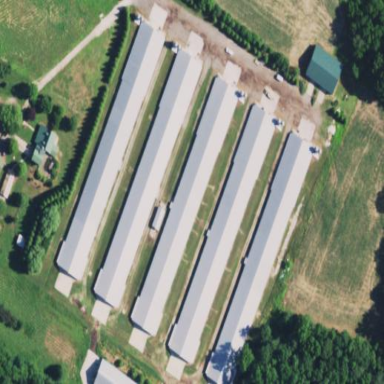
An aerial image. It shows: Farm auxiliary building.